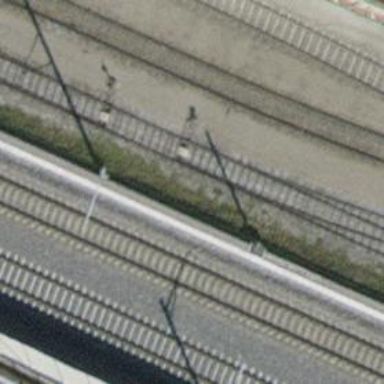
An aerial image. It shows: Railway switch.